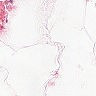
Metastatic tissue present: no